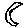
Label: moon